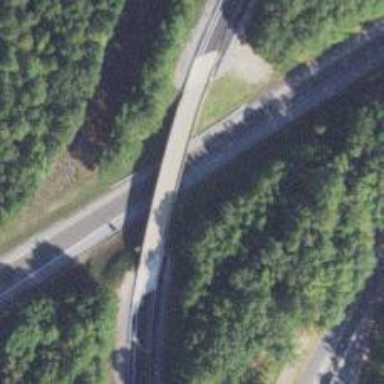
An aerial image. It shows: Beam structure bridge on trunk highway.